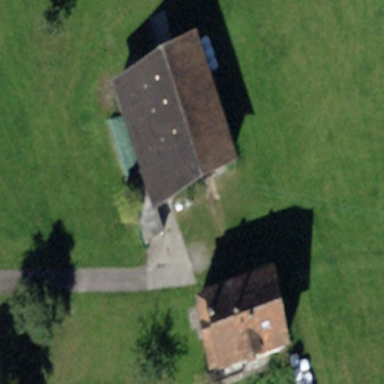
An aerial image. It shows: Rural barn.